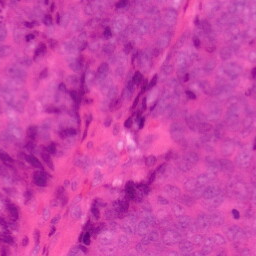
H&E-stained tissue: Colon